Question: I am drawing a BezierPath on Touch event. Now I have to rotate that Bezier Path on the same location using Gesture Method. But problem is, after rotation its position become change. Its look like the following image.. How can I fix this?

The Upper image is the original image.
Share your ideas with me..
Thanks in advance
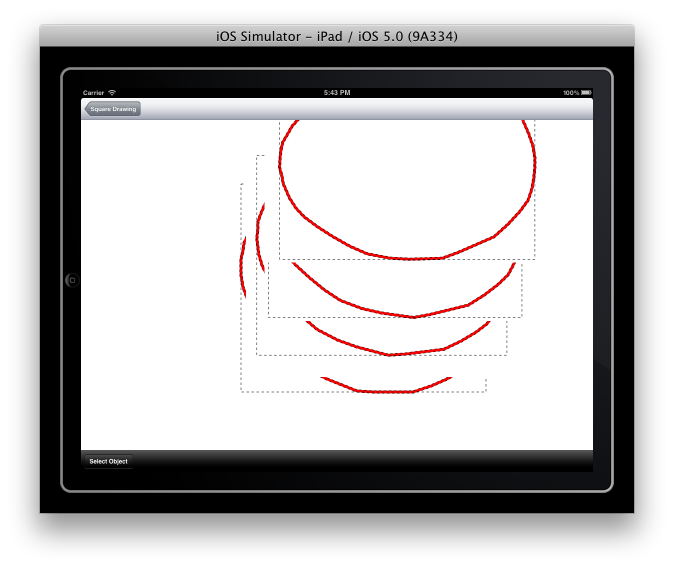
Answer: Check this in <URL>
'applyTransform:'
Transforms all points in the path using the specified affine transform matrix.
'''
- (void)applyTransform:(CGAffineTransform)transform
'''
I haven't tried this. But here is how to rotate a 'NSBezierPath' from the link <URL>. Try to use the similar approach on 'UIBezierPath'.
'''
- (NSBezierPath*)rotatedPath:(CGFloat)angle aboutPoint:(NSPoint)cp
{
// return a rotated copy of the receiver. The origin is taken as point <cp> relative to the original path.
// angle is a value in radians
if( angle == 0.0 )
return self;
else
{
NSBezierPath* copy = [self copy];
NSAffineTransform* xfm = RotationTransform( angle, cp );
[copy transformUsingAffineTransform:xfm];
return [copy autorelease];
}
}
'''
which uses:
'''
NSAffineTransform *RotationTransform(const CGFloat angle, const NSPoint cp)
{
// return a transform that will cause a rotation about the point given at the angle given
NSAffineTransform* xfm = [NSAffineTransform transform];
[xfm translateXBy:cp.x yBy:cp.y];
[xfm rotateByRadians:angle];
[xfm translateXBy:-cp.x yBy:-cp.y];
return xfm;
}
'''